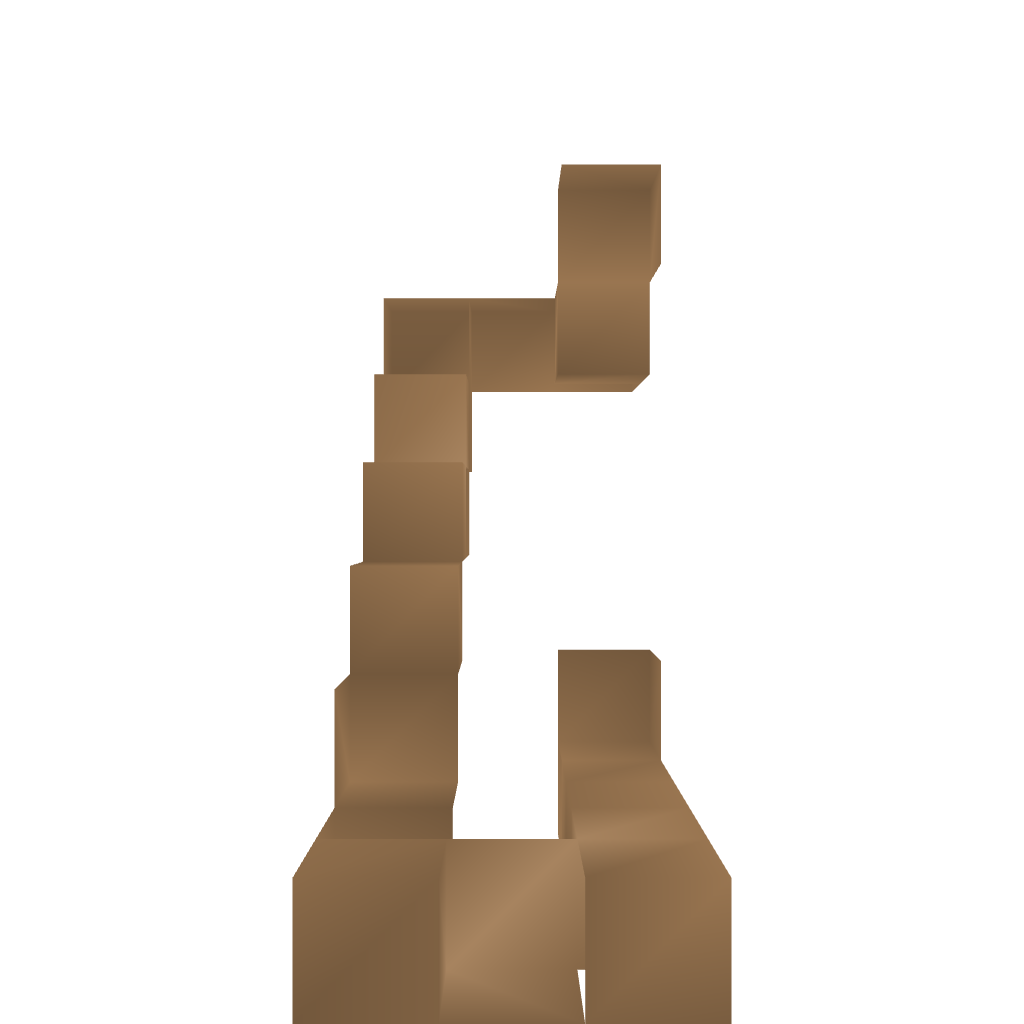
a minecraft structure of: small command block clock bad low quality